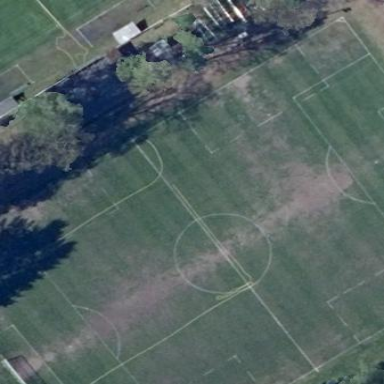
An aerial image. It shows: Soccer pitch for leisureland activities.